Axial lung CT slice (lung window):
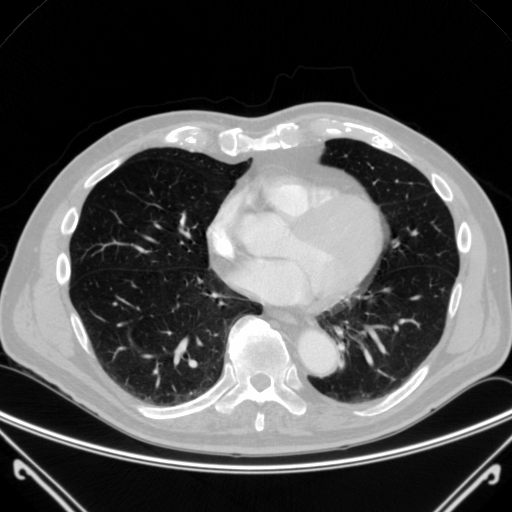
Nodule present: no